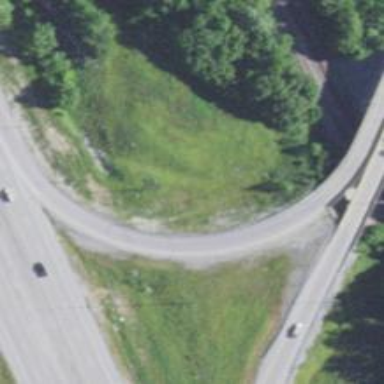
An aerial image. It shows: Trunk link highway.